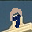
Label: 9